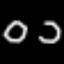
Label: octagon